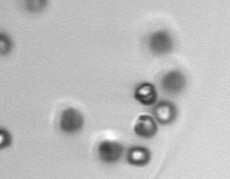
Label: Phaeocystis